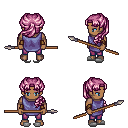
a pixel art fantasy rpg character, male body template, human, dark skin, chain tabard jacket, magenta pants, pink princess hairstyle, leather bracers, white slippers, spear, four views (front, back, left, right), 2x2 character sprite sheet, small pixel art, hard edges, no anti-aliasing